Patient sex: M
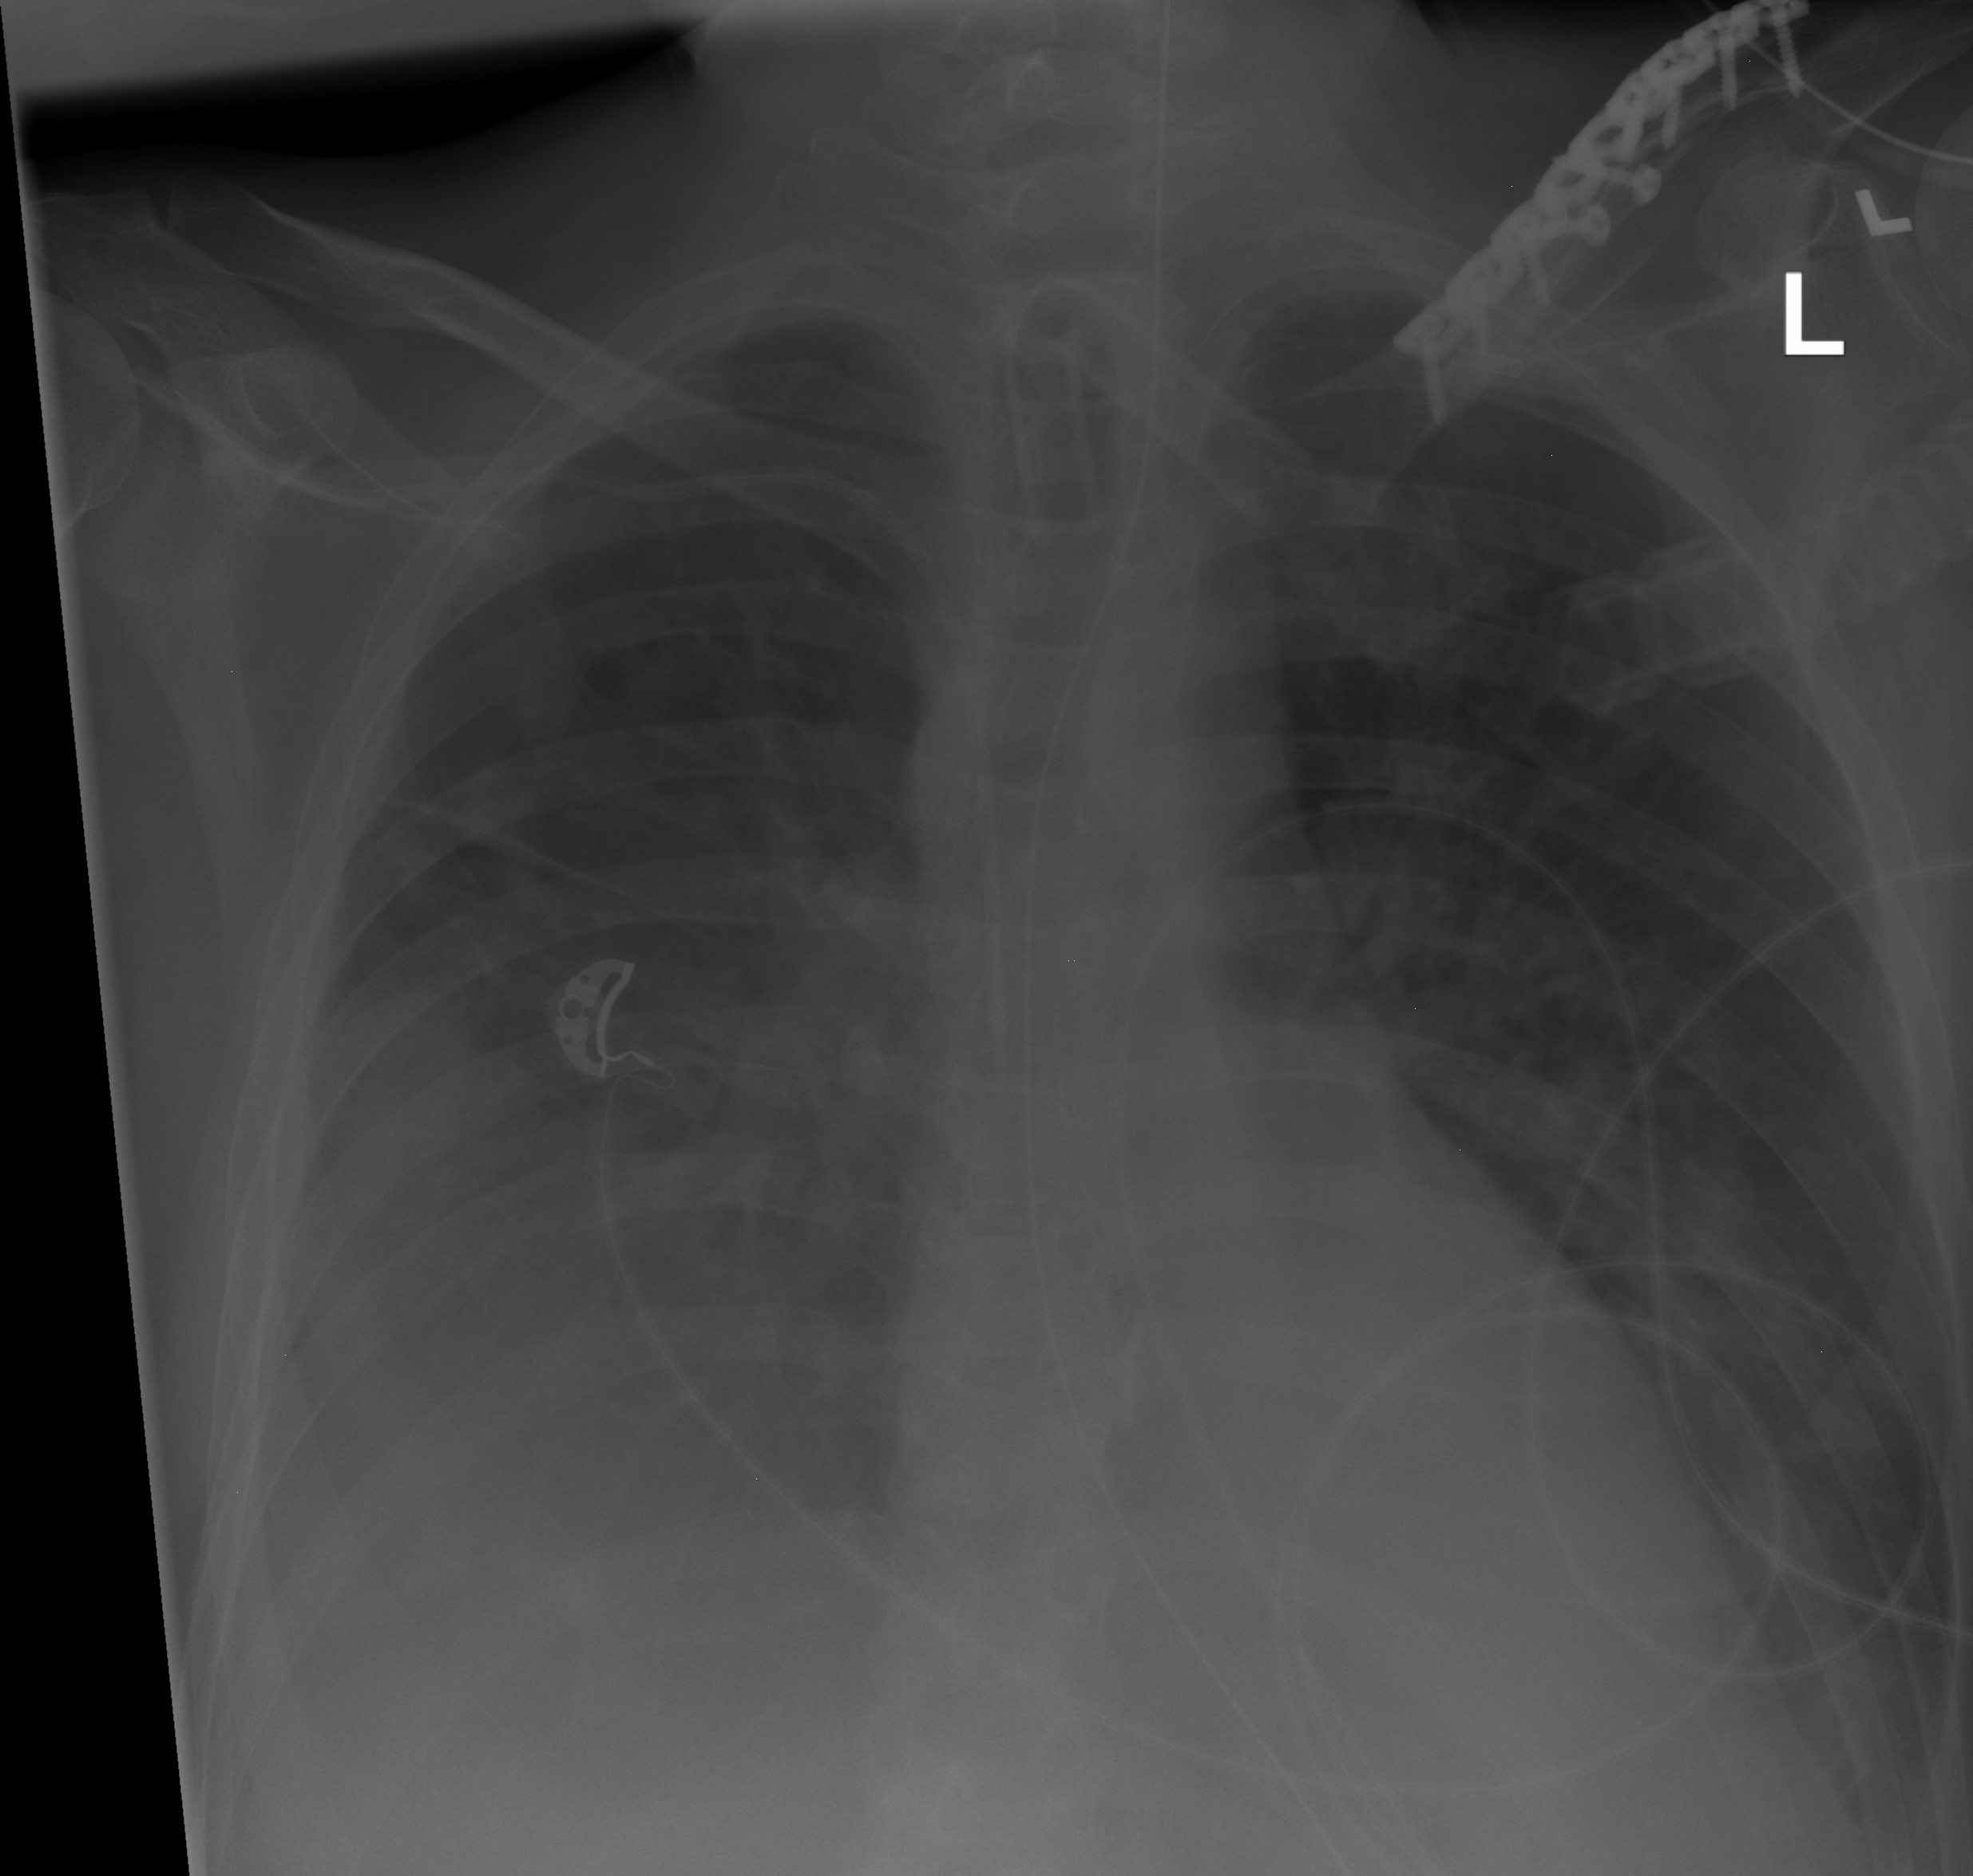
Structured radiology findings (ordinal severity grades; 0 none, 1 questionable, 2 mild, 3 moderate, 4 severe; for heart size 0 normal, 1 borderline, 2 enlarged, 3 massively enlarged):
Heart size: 0
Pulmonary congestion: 2
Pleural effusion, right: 3
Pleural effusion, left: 1
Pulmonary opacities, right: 2
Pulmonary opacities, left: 2
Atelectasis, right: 2
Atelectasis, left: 2